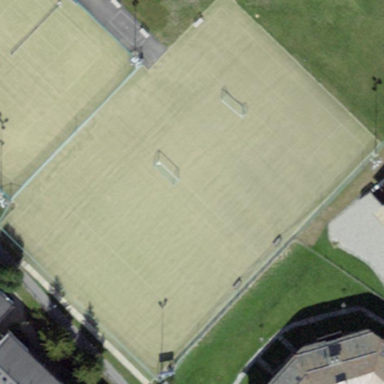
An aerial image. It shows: Soccer pitch for outdoor sports and leisure activities.